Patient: sex F, age 36
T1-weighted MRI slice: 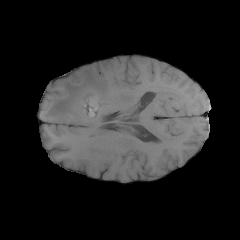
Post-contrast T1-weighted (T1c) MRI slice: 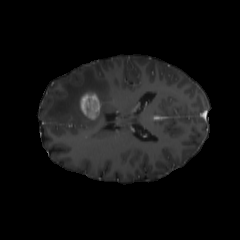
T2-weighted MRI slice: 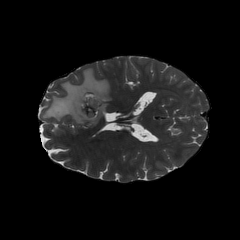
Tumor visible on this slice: yes
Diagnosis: Glioblastoma, IDH-wildtype
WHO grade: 4